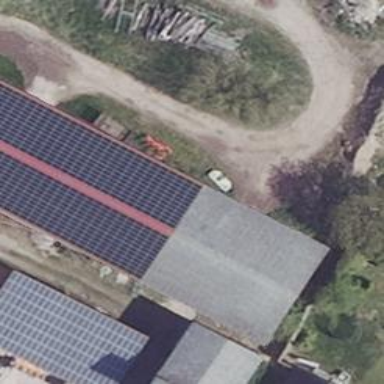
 generating electricity through photovoltaic methods."